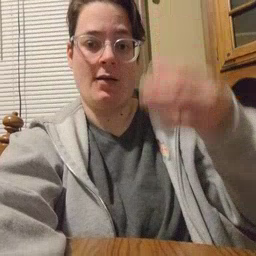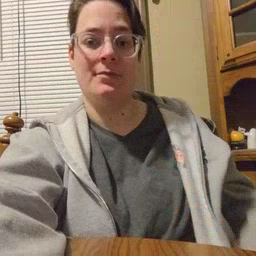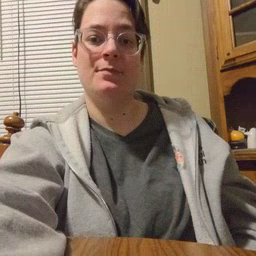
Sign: grandpa